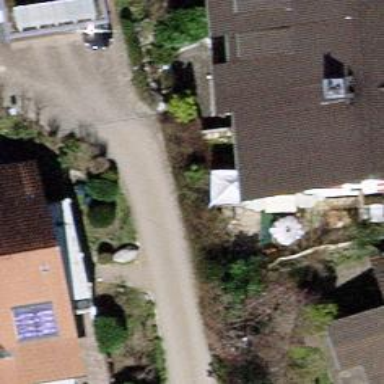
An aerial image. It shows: Driveway.